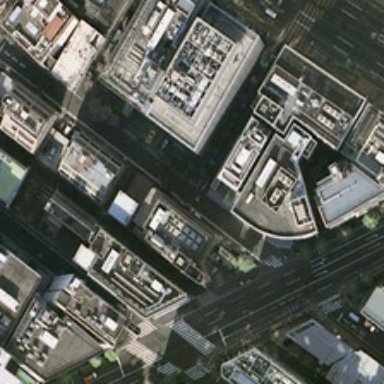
Many buildings are in a commercial area .